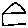
Label: house